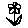
Label: flower